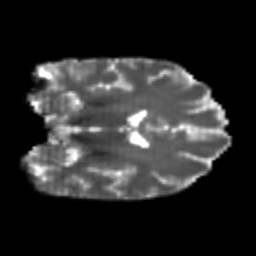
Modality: T2w
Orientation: coronal
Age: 21
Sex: female
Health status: healthy
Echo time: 0.074 s